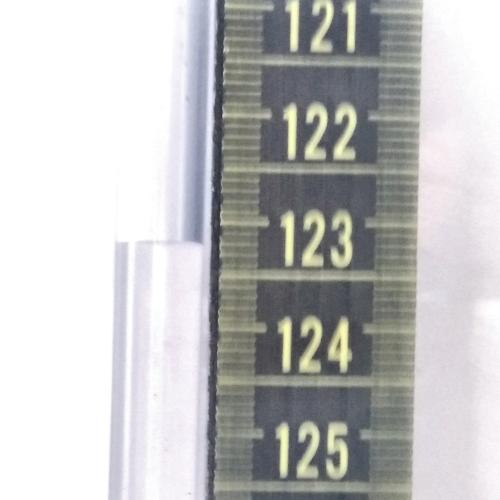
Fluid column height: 123.2 cm